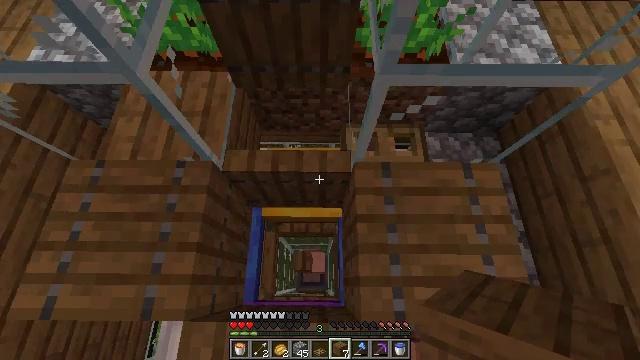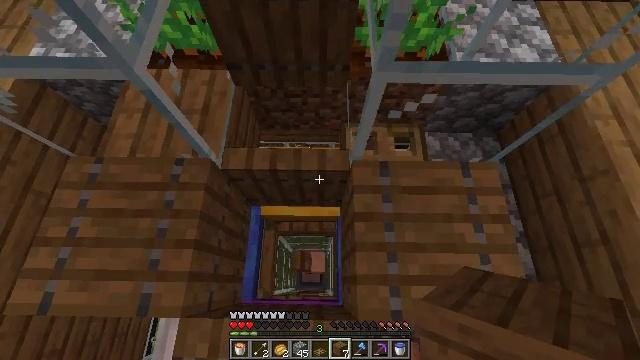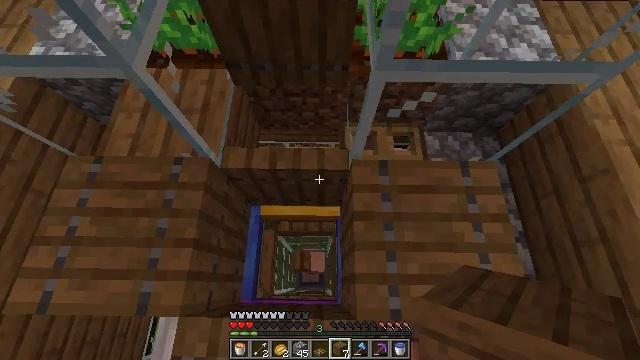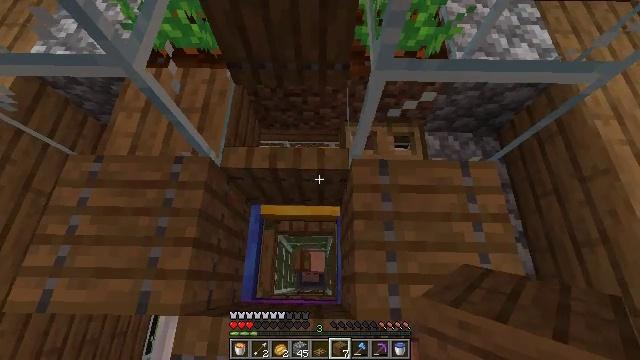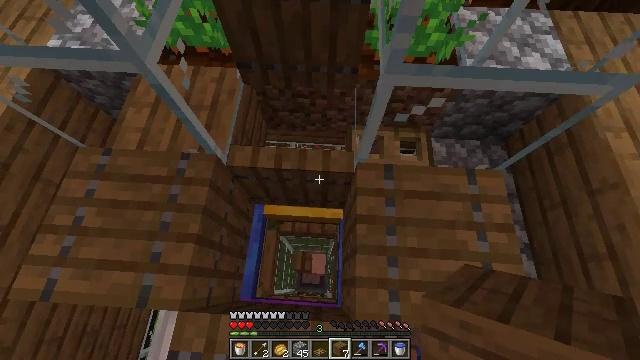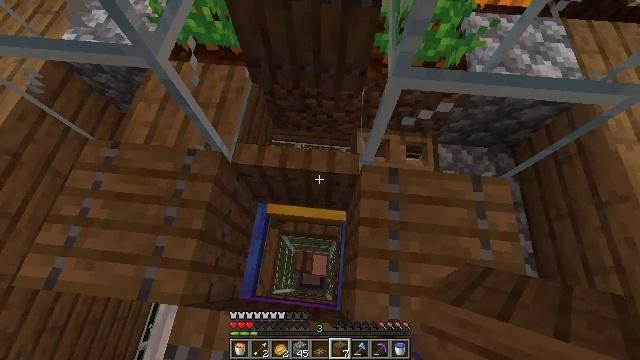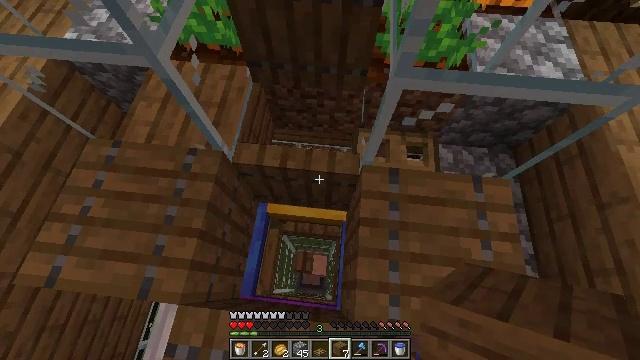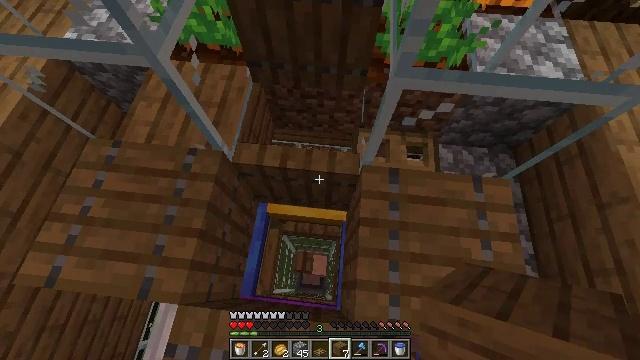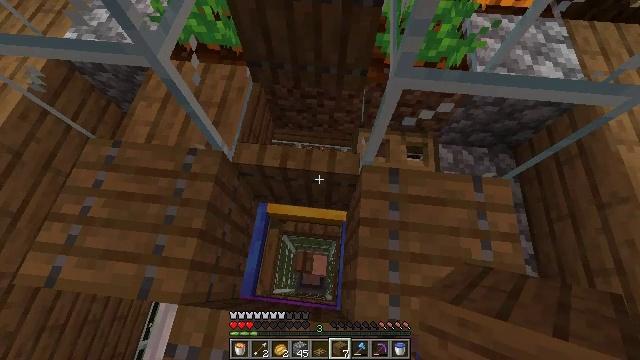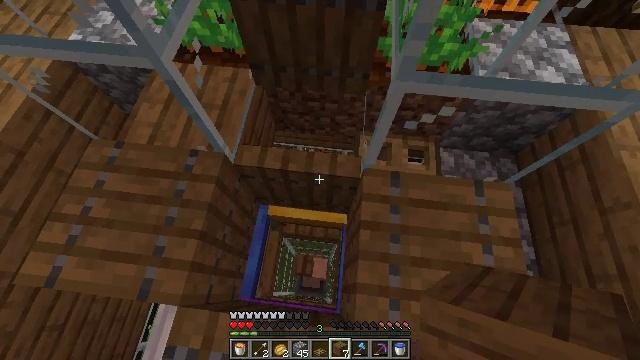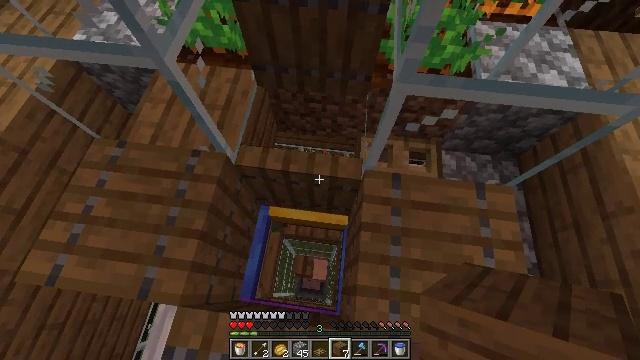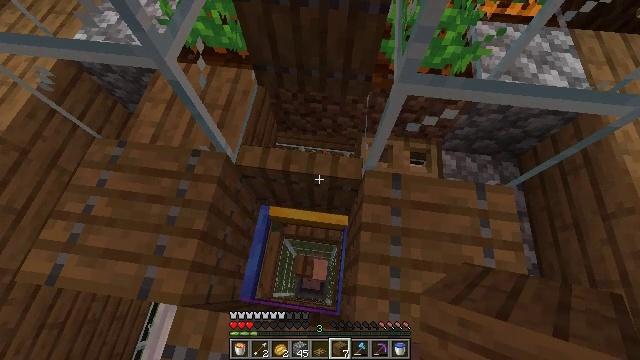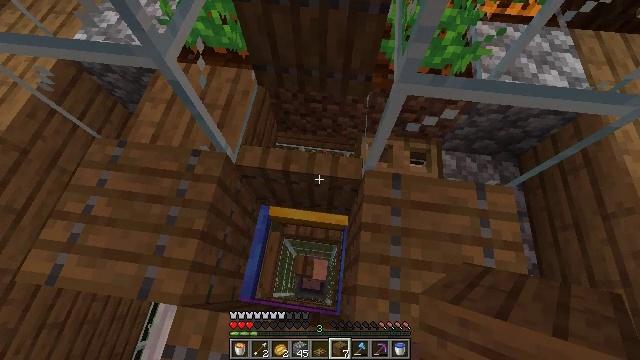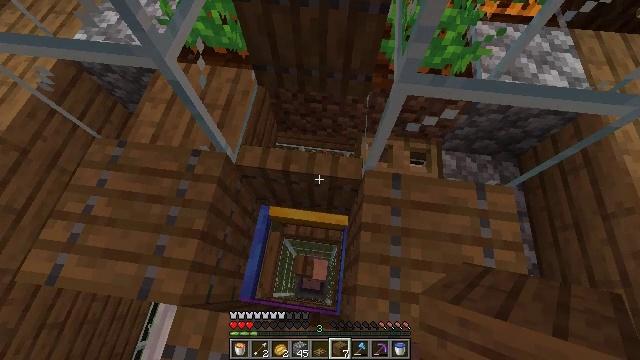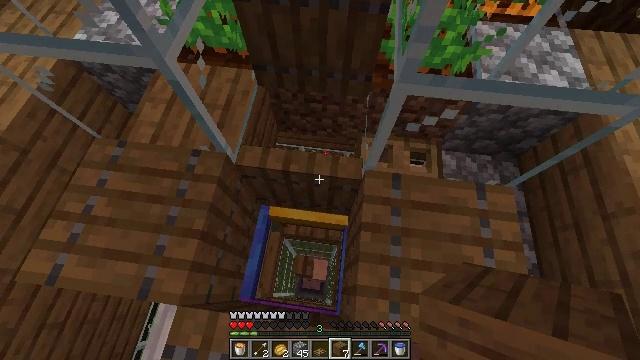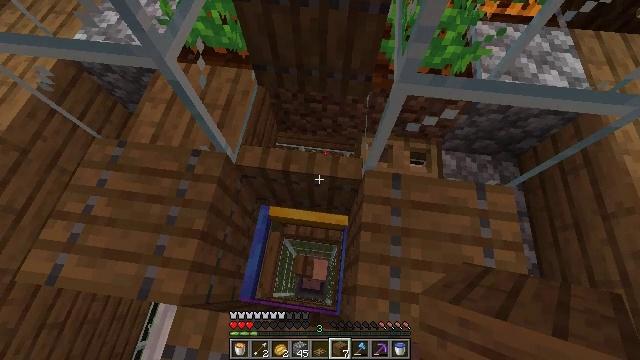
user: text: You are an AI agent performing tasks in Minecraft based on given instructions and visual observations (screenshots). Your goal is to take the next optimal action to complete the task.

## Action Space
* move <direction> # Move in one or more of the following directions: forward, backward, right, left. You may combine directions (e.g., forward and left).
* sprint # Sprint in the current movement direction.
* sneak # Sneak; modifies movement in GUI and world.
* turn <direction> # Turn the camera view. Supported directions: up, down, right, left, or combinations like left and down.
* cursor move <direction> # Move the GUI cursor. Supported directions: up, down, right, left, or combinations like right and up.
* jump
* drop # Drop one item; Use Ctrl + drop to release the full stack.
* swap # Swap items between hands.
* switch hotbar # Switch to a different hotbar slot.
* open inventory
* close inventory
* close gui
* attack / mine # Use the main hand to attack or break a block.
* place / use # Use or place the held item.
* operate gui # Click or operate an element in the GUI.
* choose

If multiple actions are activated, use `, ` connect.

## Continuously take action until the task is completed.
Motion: motion action
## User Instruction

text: Retrieve the spruce trapdoor by mining.
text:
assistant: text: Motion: no_op
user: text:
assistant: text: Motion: no_op
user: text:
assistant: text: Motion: no_op
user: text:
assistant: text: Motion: turn left
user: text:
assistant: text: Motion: turn left
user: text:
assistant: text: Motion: no_op
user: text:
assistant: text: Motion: no_op
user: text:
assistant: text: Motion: no_op
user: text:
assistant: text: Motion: no_op
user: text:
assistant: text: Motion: no_op
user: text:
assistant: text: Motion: no_op
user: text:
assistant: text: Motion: no_op
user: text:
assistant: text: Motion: no_op
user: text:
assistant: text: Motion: no_op
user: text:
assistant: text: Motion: no_op
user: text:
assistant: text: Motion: no_op
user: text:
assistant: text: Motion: no_op
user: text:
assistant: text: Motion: no_op
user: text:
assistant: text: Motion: no_op
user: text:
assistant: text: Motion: no_op
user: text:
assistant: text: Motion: no_op
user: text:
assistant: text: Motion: no_op
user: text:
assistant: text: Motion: no_op
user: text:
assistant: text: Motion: no_op
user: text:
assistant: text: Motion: no_op
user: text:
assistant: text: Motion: no_op
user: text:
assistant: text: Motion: no_op
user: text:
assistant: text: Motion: no_op
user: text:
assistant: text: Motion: no_op
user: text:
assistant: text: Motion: no_op